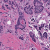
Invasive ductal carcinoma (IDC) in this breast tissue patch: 1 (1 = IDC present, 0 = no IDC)